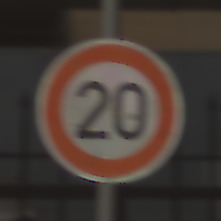
Verkehrszeichen: Geschwindigkeit20
Umgebung: Outdoor, Urban
Tageszeit: MorningAfternoon
Wetter: Overcast
Licht: Natural
Jahreszeit: NotSpecified
Kontrast: LowContrast